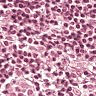
Metastatic tissue present: no